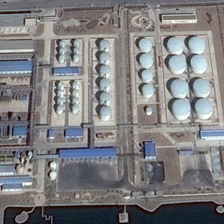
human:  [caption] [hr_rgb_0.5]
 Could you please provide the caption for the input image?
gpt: there are many storage tanks in the factory .

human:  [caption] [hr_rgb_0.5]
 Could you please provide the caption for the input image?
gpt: beside the factory is a sea .

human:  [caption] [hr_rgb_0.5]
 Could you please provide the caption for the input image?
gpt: there are many storage tanks in the factory .

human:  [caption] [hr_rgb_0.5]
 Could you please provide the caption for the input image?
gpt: beside the factory is a sea .

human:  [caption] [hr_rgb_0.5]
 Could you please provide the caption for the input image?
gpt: there are many storage tanks in the factory .